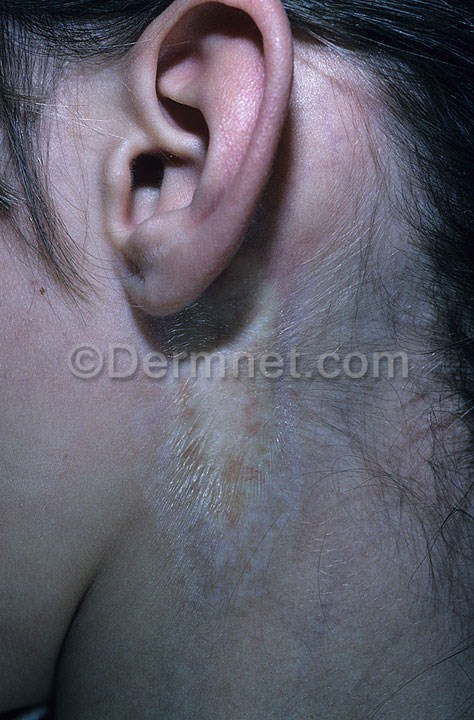
Disease: Lupus and other Connective Tissue diseases